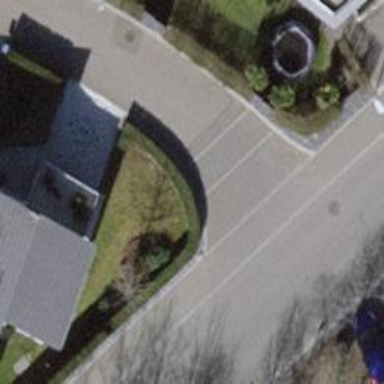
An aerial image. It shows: Smooth asphalt road in residential area.